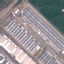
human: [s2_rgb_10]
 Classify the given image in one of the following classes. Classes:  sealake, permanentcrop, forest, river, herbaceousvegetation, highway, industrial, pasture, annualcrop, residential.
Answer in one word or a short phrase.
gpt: Industrial